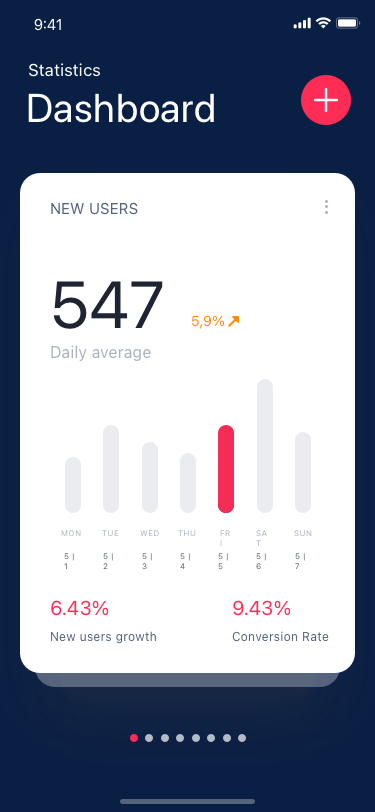
Text in this UI design:
Statistics
Dashboard
New users growth
6.43%
Conversion Rate
9.43%
Mon
Tue
Wed
Thu
Fri
Sat
Sun
5 | 1
5 | 2
5 | 3
5 | 4
5 | 5
5 | 6
5 | 7
Daily average
New Users
547
5,9%